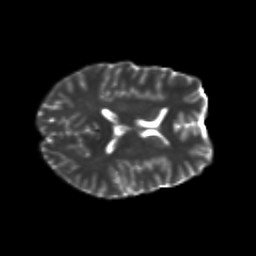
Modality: T2w
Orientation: axial
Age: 22
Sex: female
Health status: healthy
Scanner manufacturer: siemens
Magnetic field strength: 3 T
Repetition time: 8.6 s
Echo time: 0.095 s